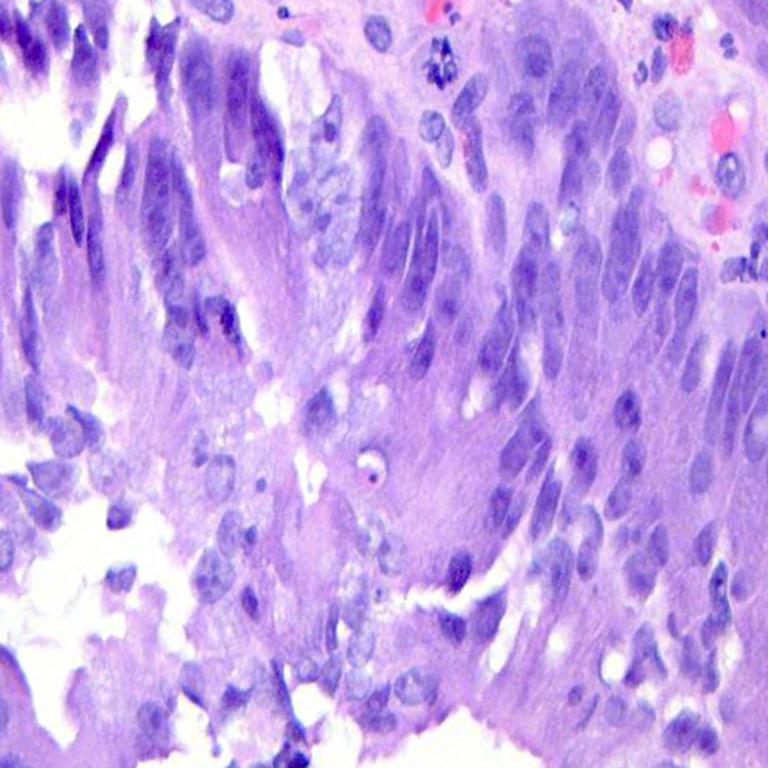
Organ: colon
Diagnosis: adenocarcinomas